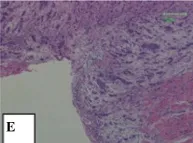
(D, E and F) Hematoxylin and eosin staining revealing a histological view of the resected pancreas (original magnification, x100). A moderately-differentiated invasive ductal adenocarcinoma. Invaded the muscle layer of the portal vein wall.
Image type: pathology (h&e)